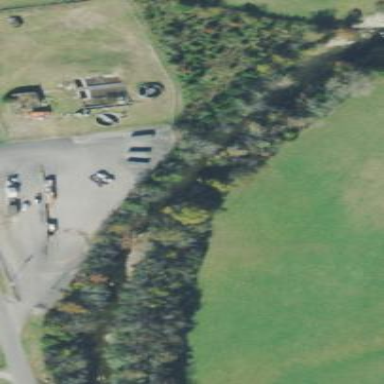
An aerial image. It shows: Waste transfer station.